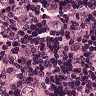
Metastatic tissue present: yes